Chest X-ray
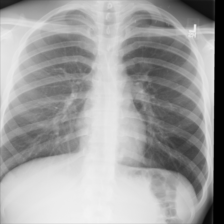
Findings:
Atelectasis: negative
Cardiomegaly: negative
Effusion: negative
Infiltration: negative
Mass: negative
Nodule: positive
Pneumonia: negative
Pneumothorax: negative
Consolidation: negative
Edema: negative
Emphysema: negative
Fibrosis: negative
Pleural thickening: negative
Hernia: negative